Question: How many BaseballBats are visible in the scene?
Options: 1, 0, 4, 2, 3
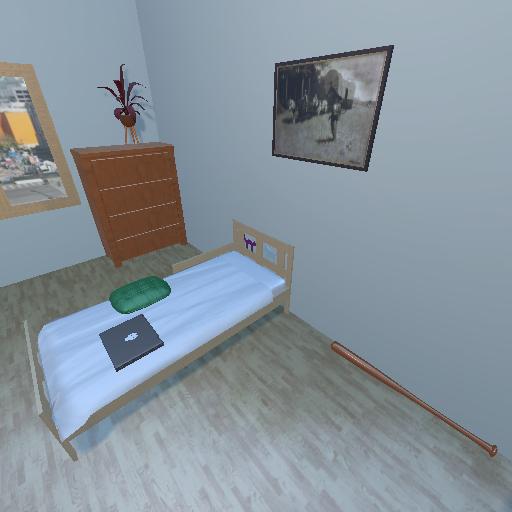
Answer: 1